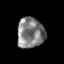
Tissue: skin
Cell type: Epithelial cells
Senescence score: 0.1589
Nuclear area (px): 803
Mean DAPI intensity: 128.169